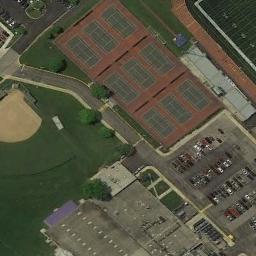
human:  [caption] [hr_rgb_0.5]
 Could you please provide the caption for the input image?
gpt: There is a tennis court on the upper right .

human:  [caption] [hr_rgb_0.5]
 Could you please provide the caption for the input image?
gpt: There is a road beside the tennis courts .

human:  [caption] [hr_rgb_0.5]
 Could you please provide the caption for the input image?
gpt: The tennis court is on the grass next to some buildings and parking lot .

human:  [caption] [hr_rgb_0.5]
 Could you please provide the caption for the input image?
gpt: Neatly arranged tennis court next to lawn and parking lot .

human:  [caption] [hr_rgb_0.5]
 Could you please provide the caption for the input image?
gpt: The tennis courts are beside a parking lot and a green meadow .